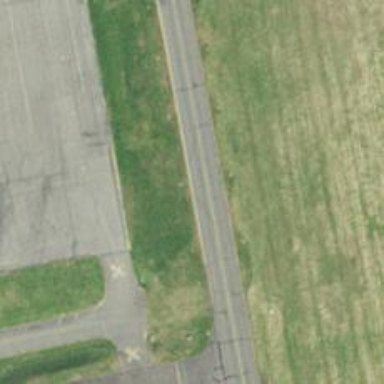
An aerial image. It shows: Image of taxiway at airport.